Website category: university
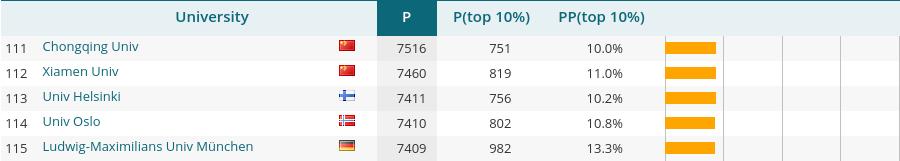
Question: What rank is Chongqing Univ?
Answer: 111

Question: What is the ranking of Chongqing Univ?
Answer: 111

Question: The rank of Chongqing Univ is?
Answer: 111

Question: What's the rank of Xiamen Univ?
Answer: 112

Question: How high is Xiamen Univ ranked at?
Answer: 112

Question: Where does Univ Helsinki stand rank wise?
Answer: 113

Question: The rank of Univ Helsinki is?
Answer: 113

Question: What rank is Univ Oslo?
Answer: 114

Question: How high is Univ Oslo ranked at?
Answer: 114

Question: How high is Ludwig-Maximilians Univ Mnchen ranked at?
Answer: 115

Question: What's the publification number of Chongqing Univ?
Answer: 7516

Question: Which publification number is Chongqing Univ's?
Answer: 7516

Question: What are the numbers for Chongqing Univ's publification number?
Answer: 7516

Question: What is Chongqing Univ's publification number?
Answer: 7516

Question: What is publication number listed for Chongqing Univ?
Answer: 7516

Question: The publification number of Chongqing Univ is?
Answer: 7516

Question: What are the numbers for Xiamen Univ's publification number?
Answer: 7460

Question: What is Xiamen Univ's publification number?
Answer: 7460

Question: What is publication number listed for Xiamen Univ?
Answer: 7460

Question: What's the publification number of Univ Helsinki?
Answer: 7411

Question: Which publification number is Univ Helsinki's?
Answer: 7411

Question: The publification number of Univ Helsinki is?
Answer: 7411

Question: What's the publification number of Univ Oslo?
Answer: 7410

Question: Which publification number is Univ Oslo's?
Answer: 7410

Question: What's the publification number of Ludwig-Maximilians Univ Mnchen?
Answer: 7409

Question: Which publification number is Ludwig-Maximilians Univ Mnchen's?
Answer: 7409

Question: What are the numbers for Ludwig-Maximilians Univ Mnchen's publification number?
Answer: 7409

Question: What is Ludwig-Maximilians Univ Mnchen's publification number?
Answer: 7409

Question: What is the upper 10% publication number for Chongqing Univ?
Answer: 751

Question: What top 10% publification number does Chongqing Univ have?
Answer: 751

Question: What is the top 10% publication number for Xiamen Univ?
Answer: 819

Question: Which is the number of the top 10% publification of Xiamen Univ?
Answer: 819

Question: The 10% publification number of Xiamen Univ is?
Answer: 819

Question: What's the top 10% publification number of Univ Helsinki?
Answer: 756

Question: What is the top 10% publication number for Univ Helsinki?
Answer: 756

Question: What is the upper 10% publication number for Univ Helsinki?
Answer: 756

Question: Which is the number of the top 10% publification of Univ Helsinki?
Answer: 756

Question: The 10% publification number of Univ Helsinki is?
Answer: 756

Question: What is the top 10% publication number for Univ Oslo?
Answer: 802

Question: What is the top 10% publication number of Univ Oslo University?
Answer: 802

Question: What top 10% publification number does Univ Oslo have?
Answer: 802

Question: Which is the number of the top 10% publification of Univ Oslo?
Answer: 802

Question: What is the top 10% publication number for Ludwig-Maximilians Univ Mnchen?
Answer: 982

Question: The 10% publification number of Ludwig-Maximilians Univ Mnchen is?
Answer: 982

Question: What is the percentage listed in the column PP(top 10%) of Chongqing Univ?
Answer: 10.0%

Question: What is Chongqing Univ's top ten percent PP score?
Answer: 10.0%

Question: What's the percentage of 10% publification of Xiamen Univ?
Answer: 11.0%

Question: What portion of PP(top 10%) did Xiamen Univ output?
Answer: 11.0%

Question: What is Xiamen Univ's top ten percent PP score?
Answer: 11.0%

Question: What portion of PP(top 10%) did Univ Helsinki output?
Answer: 10.2%

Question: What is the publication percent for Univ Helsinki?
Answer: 10.2%

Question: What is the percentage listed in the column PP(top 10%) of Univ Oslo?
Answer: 10.8%

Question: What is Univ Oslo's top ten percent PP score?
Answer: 10.8%

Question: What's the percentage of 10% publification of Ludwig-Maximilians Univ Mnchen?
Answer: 13.3%

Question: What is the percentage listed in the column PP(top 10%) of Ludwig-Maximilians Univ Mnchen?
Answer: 13.3%

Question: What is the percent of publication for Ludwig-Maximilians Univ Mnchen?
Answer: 13.3%

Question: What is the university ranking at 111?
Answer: Chongqing Univ

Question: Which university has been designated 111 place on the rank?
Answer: Chongqing Univ

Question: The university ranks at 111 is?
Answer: Chongqing Univ

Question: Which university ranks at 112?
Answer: Xiamen Univ

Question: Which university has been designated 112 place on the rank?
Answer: Xiamen Univ

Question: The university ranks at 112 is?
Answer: Xiamen Univ

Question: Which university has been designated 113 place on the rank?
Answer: Univ Helsinki

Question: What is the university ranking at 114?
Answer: Univ Oslo